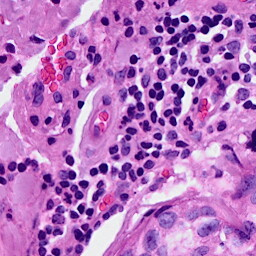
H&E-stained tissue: Breast